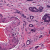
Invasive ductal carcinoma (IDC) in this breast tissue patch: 0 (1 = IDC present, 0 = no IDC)